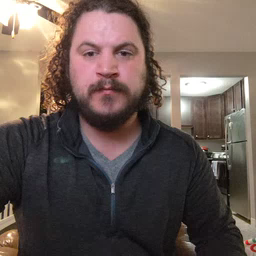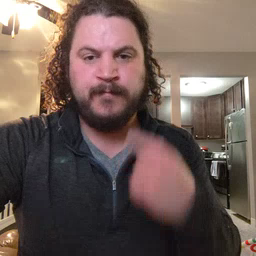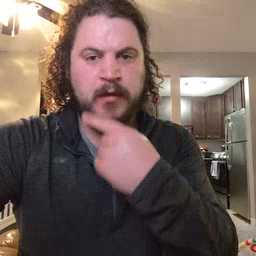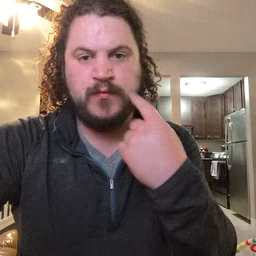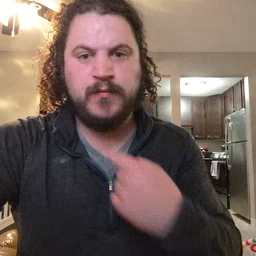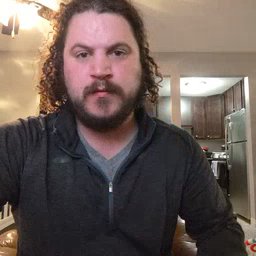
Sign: mouth